Field crop: maize
Growth stage: 1
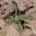
Species: atriplex